Field crop: maize
Growth stage: 2
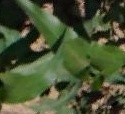
Species: maize